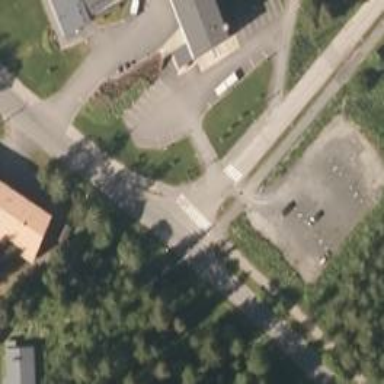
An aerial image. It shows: Zebra crossing on the road.